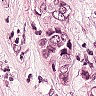
Metastatic tissue present: yes